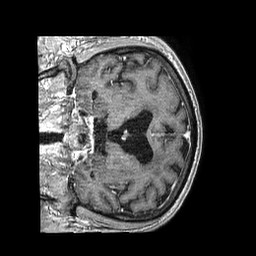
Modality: T1w
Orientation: coronal
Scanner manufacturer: philips
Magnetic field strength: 1.5 T
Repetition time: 0.007628 s
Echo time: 0.003468 s